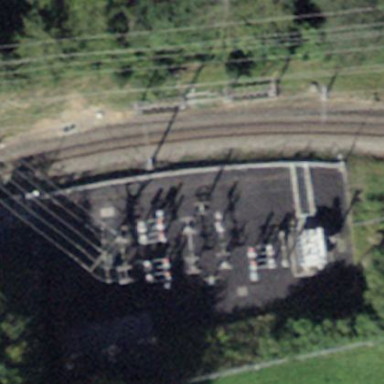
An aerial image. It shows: Traction substation.